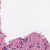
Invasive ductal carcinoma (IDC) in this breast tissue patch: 1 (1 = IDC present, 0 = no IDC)